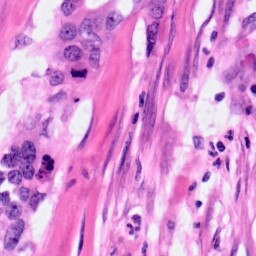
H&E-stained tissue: Pancreatic